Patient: sex M, age 94
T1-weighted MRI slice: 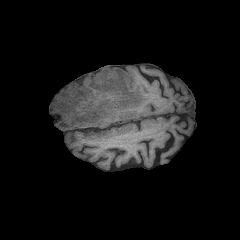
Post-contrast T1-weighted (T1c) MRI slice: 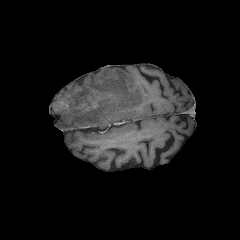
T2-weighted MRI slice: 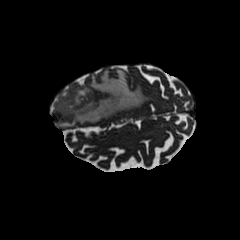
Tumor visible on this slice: yes
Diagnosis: Glioblastoma, IDH-wildtype
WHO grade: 4